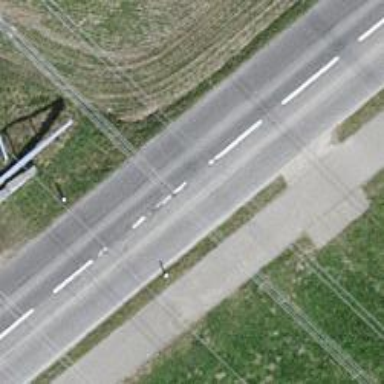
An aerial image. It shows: Tertiary road.